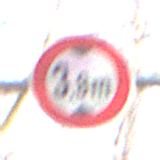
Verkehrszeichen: TatsaechlicheHoehe
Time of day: MorningAfternoon
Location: Outdoor (Nature)
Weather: Clear
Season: Winter
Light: Natural